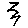
Label: zigzag